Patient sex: M
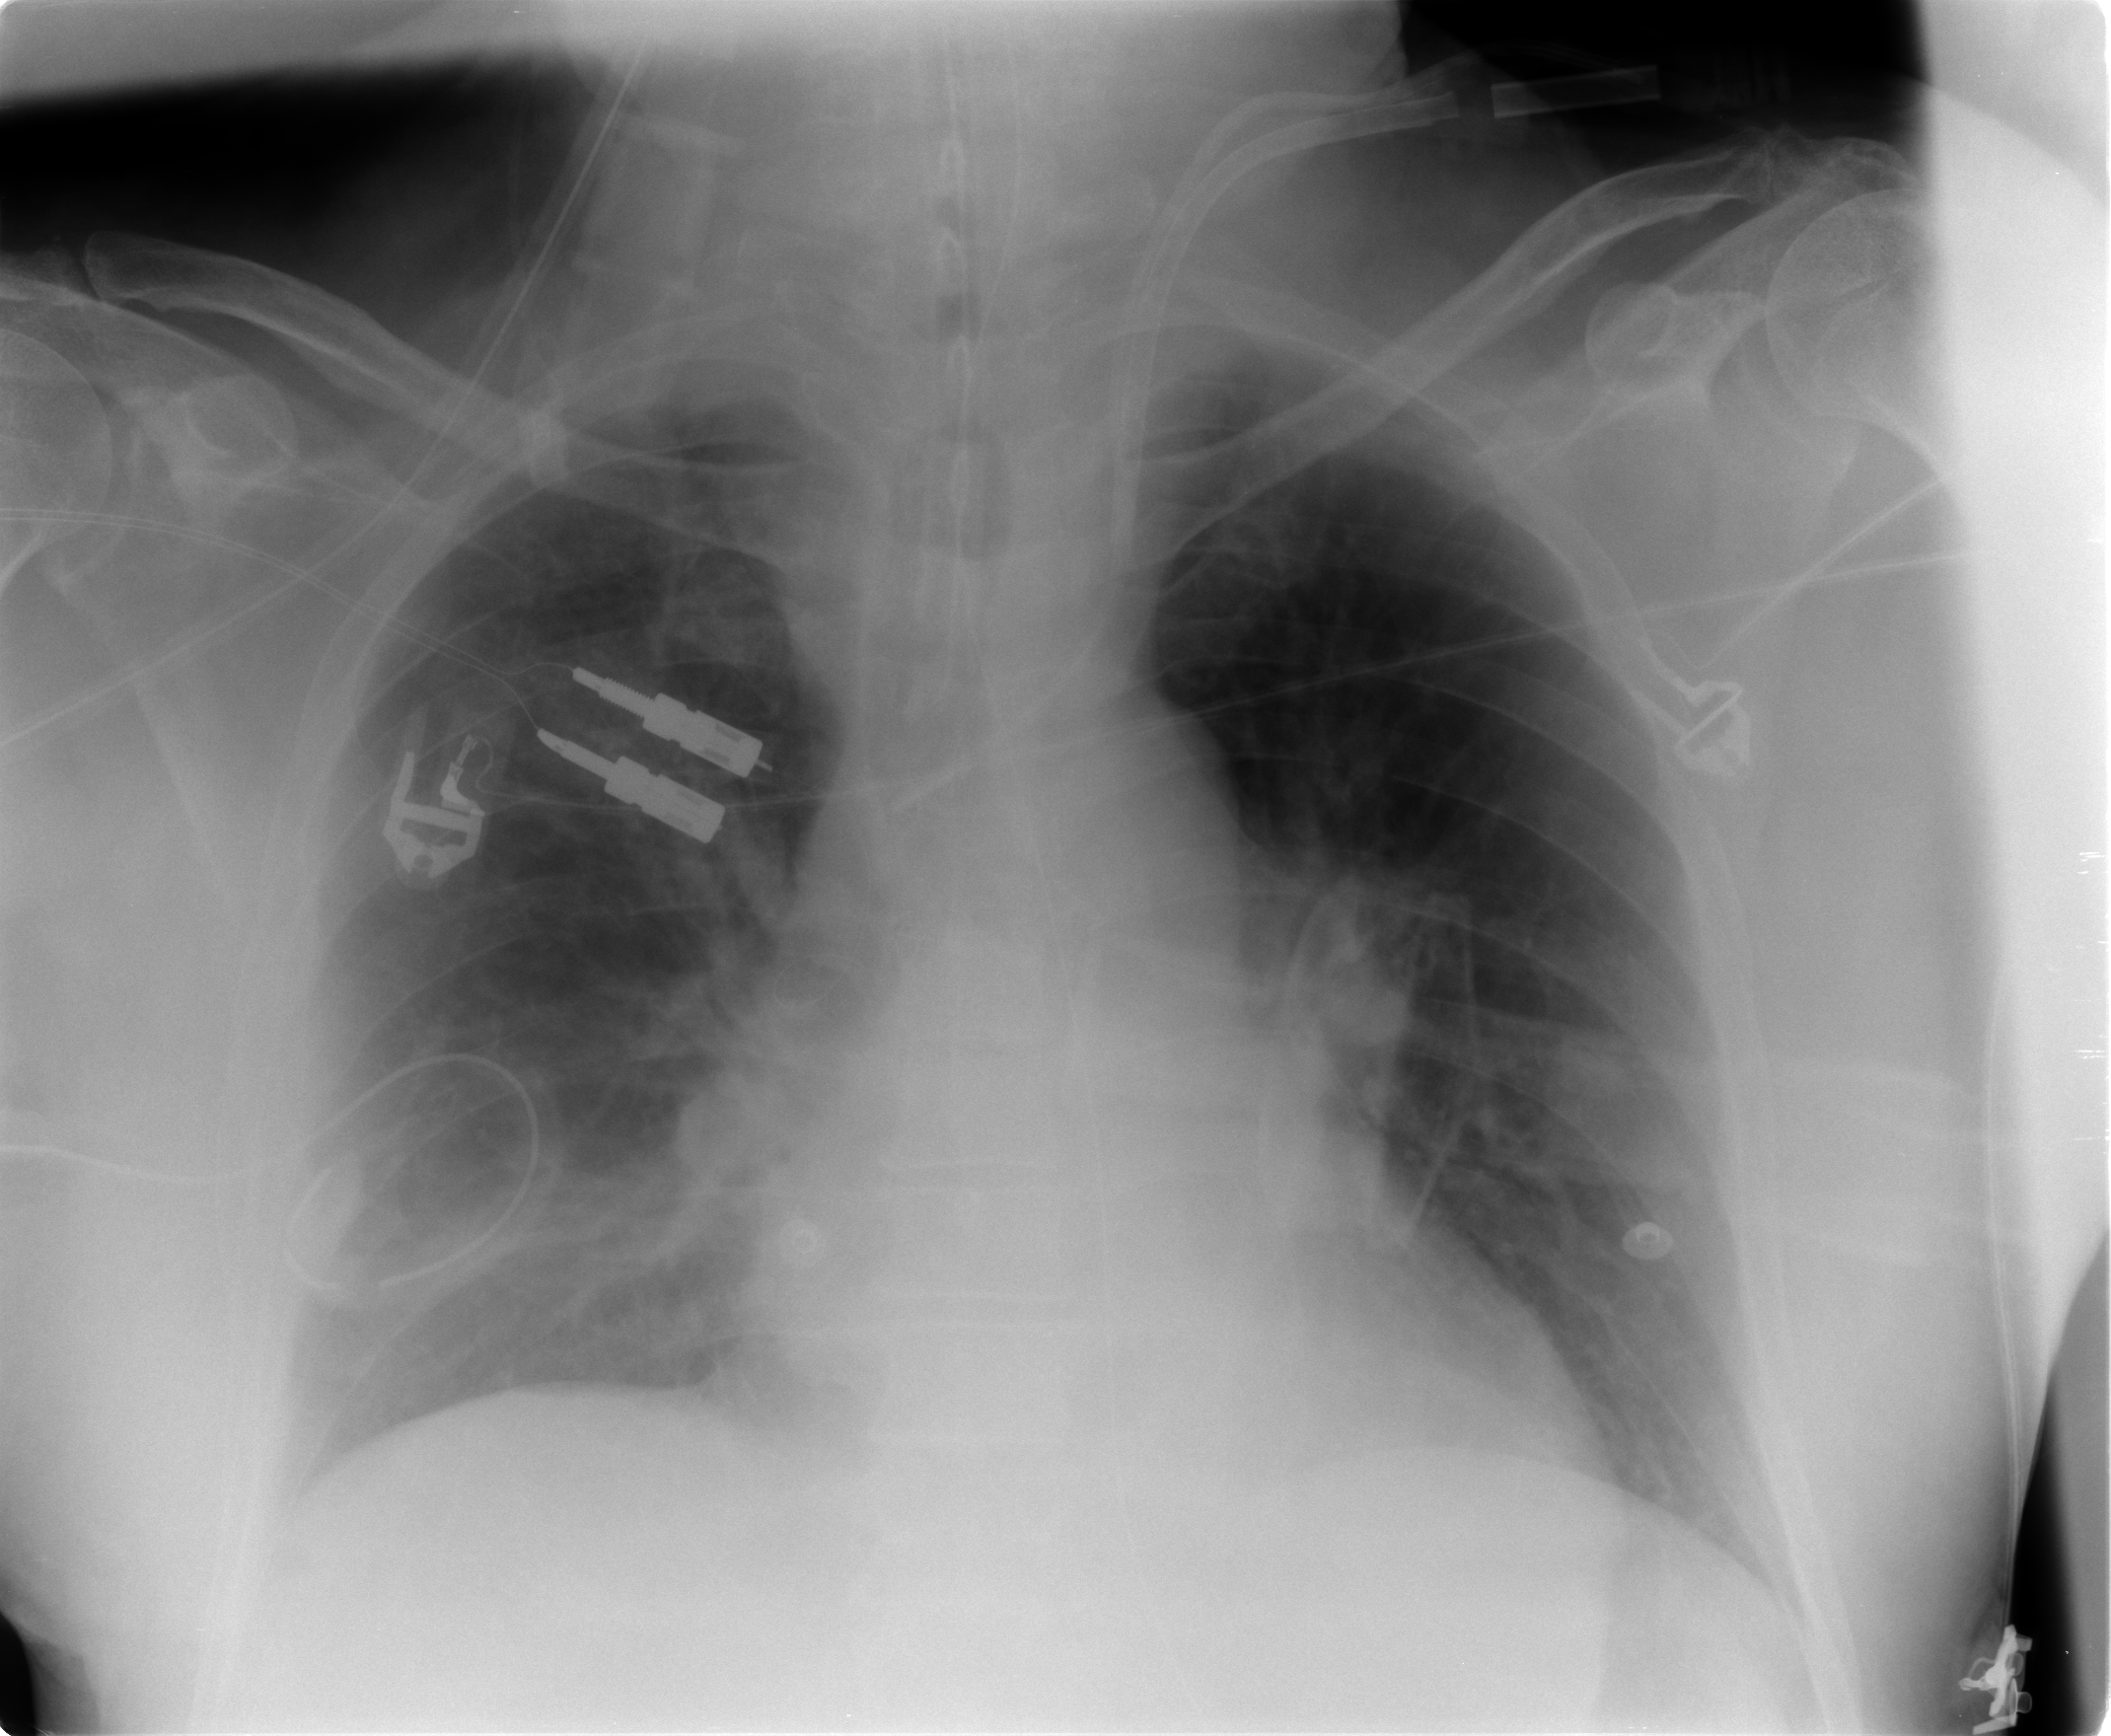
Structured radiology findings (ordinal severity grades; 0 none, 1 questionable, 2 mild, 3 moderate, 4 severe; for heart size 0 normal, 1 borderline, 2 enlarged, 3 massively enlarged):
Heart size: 0
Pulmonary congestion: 0
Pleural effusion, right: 0
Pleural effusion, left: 0
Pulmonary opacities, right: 0
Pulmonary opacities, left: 0
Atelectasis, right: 2
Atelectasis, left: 0